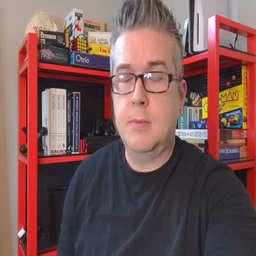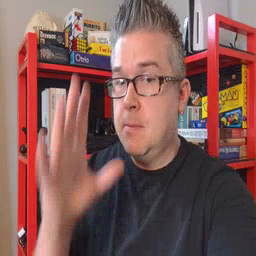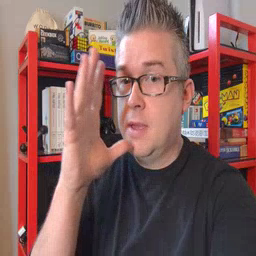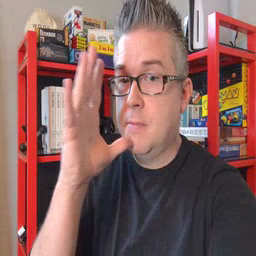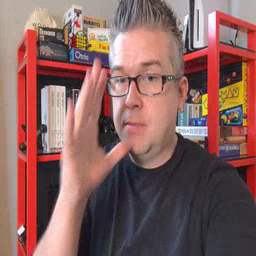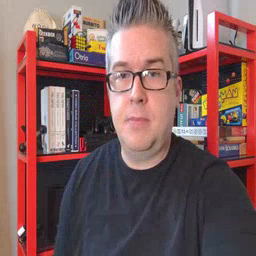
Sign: mom